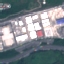
Land use / land cover: Industrial